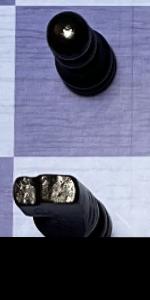
Label: Knight_Black